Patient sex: F
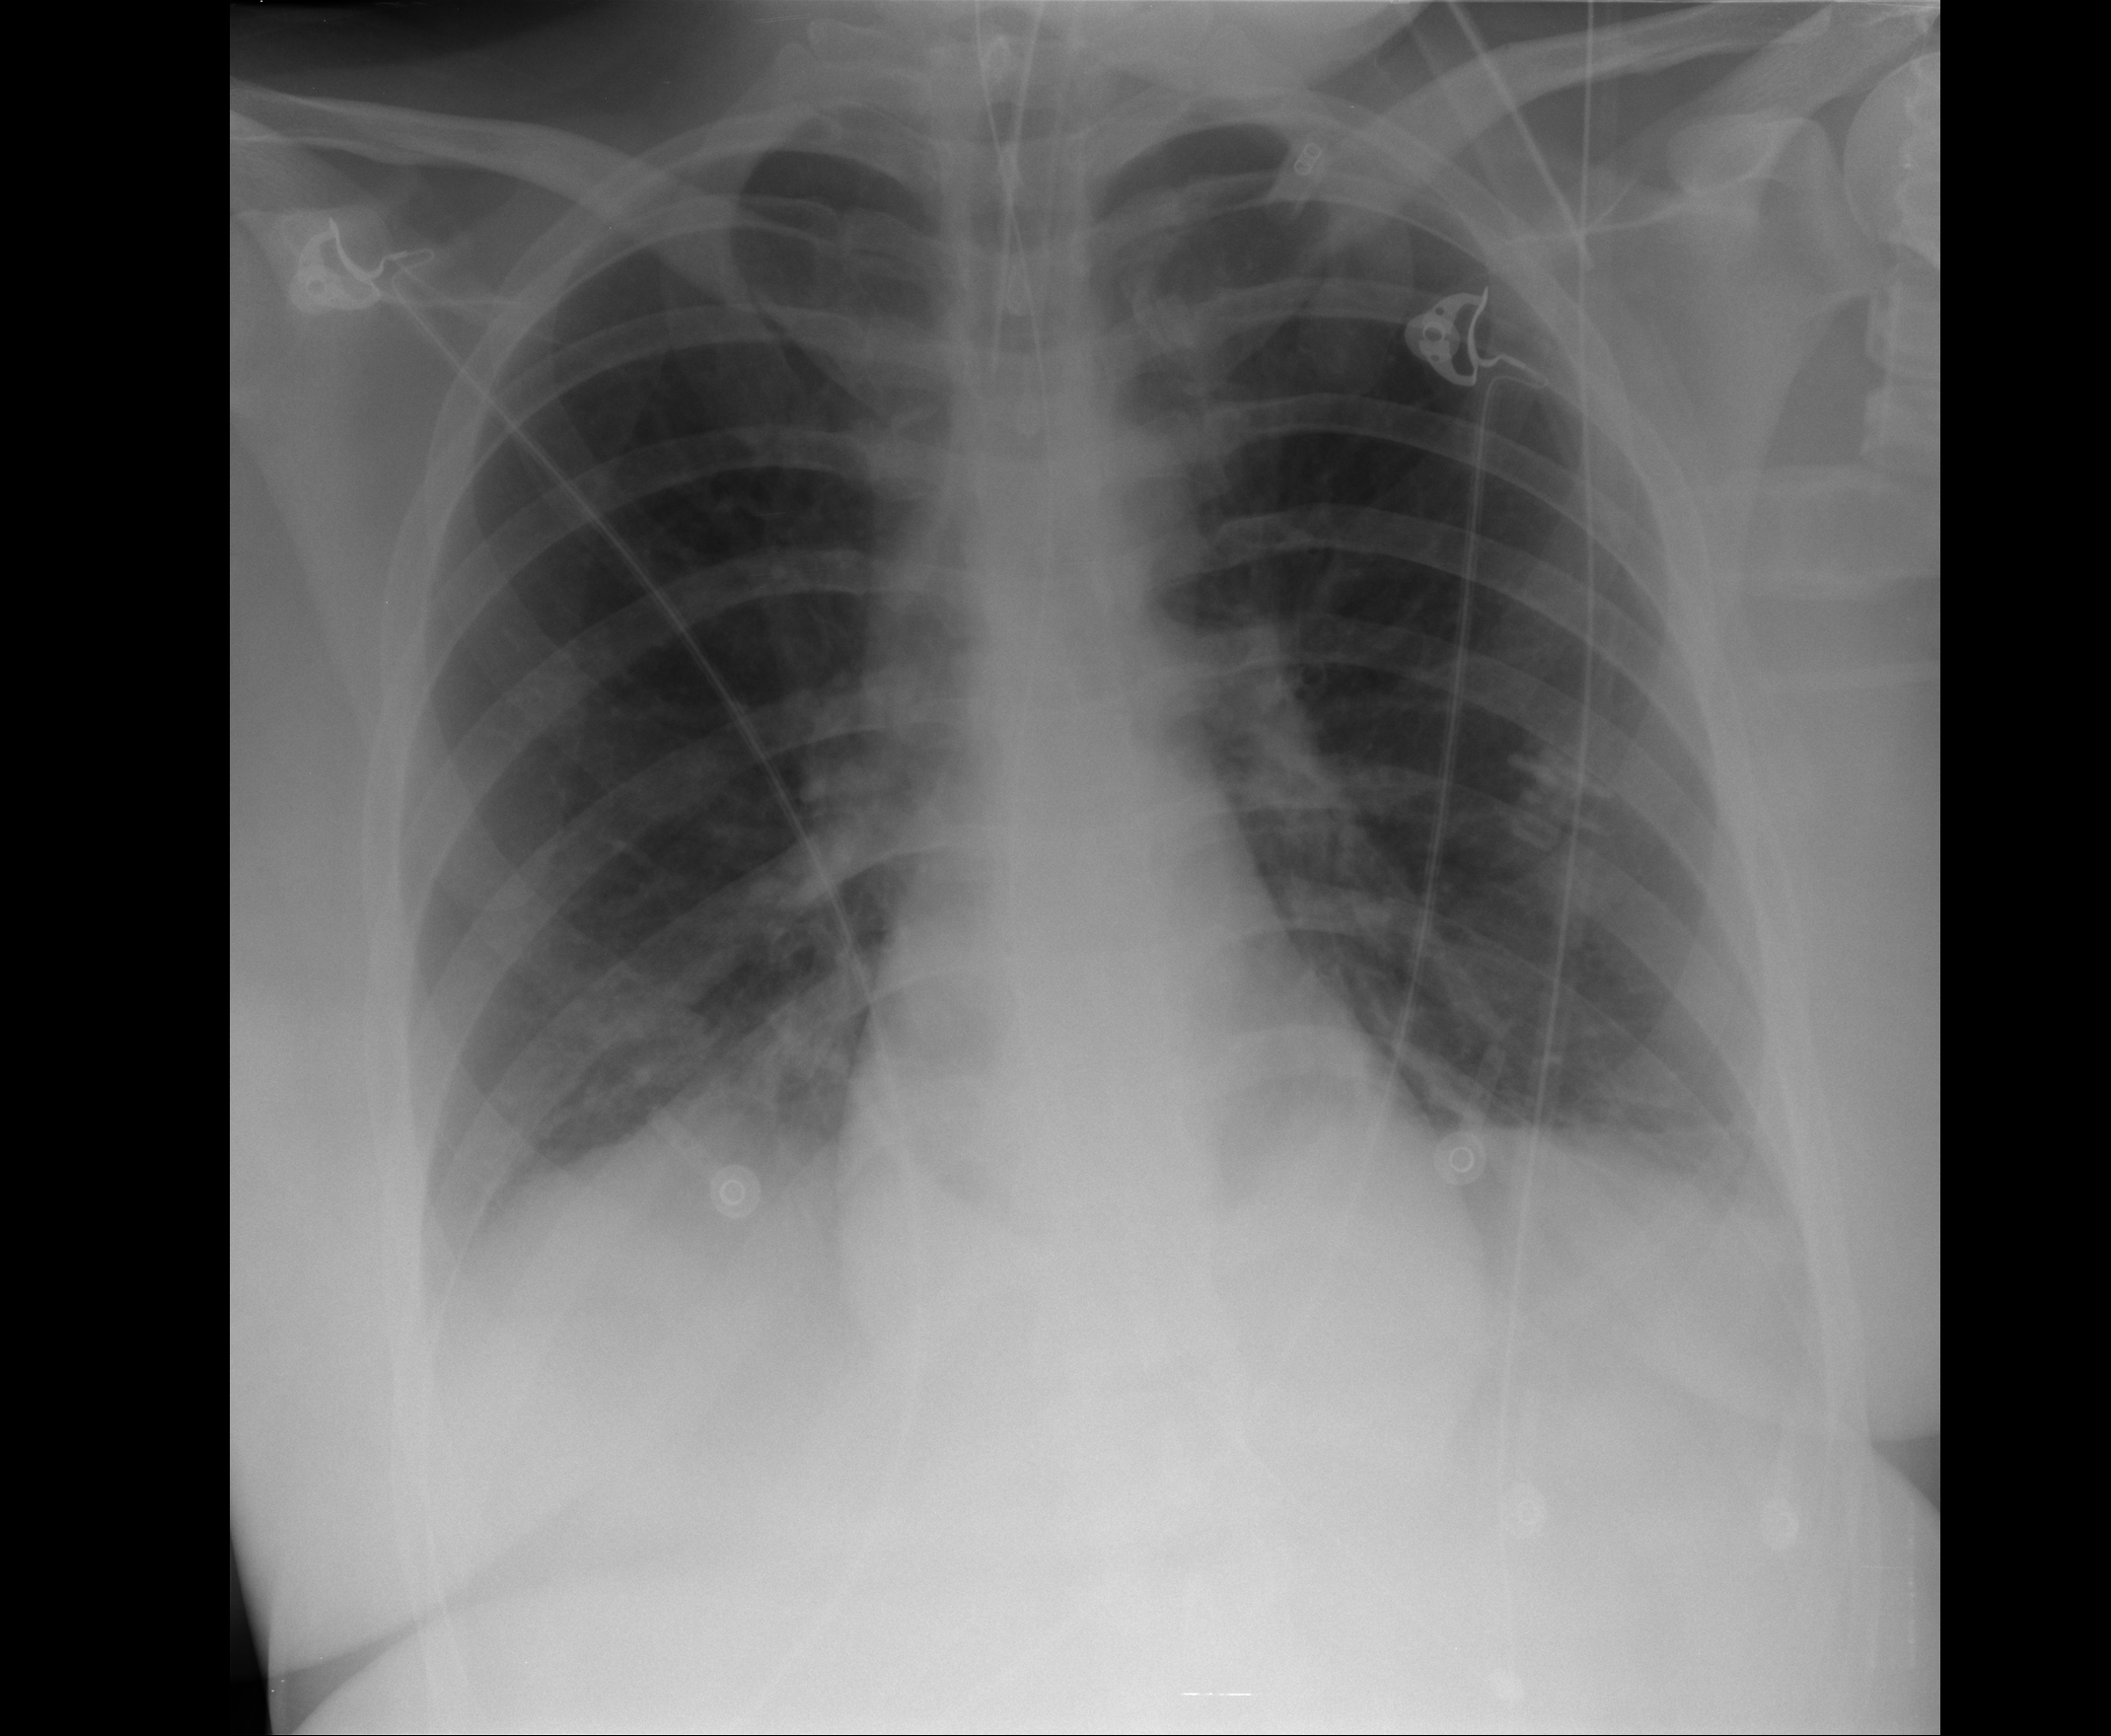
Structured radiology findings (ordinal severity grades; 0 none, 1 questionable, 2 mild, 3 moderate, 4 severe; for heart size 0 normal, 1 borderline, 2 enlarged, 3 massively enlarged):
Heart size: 0
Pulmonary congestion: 0
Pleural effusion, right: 0
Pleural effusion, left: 1
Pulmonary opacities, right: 0
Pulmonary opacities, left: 0
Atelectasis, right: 2
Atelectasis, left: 2